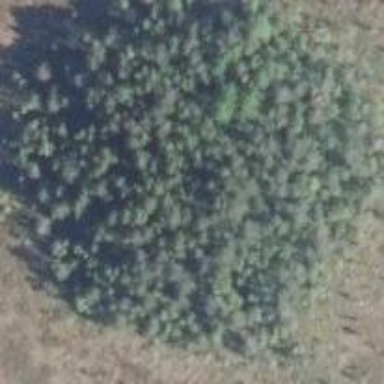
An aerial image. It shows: Woodland consisting mainly of needle-leaved trees.